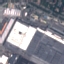
Land use / land cover: Industrial